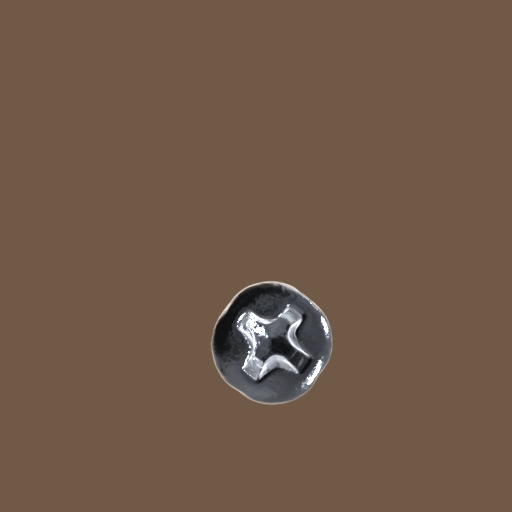
Label: screw